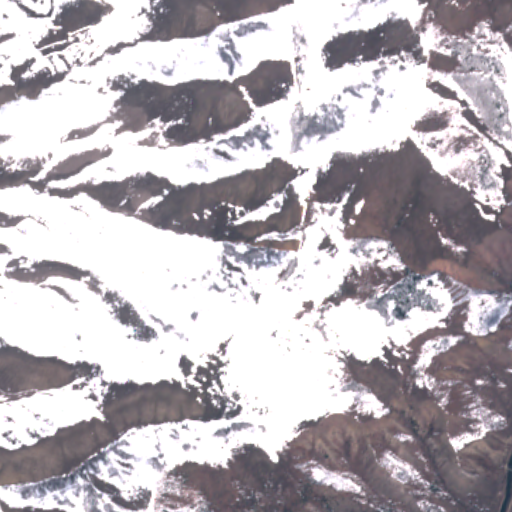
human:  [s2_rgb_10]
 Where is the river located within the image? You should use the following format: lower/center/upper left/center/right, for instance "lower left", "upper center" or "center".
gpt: The river is located in the lower of the image.
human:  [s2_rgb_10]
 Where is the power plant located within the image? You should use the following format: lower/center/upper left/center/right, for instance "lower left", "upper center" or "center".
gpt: There is no power plant in the image.